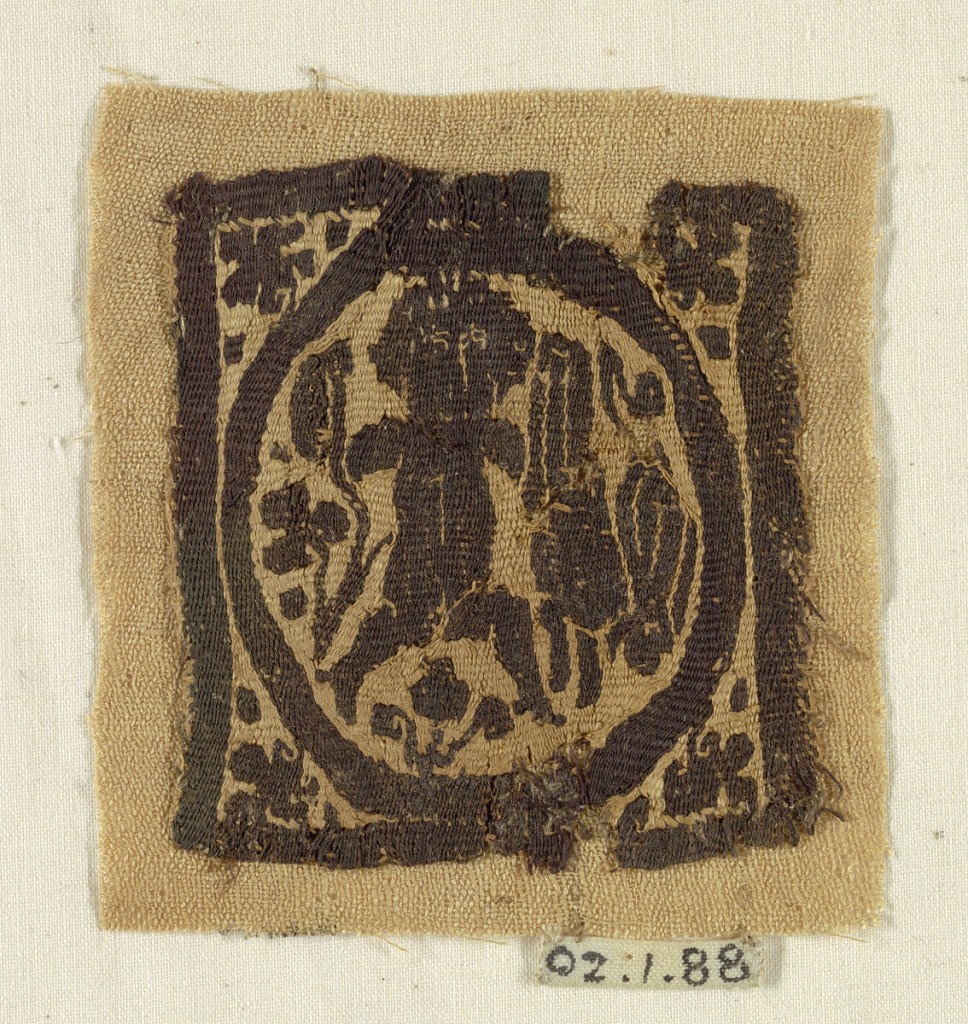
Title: Fragment
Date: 3rd–4th century
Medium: Warp; S-spun linen. Wefts; S-spun linen, S-spun wool Technique: slit tapestry with supplementary weft wrapping
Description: A square panel with a hunting figure holding a rabbit aloft in one hand and a weapon in the other.